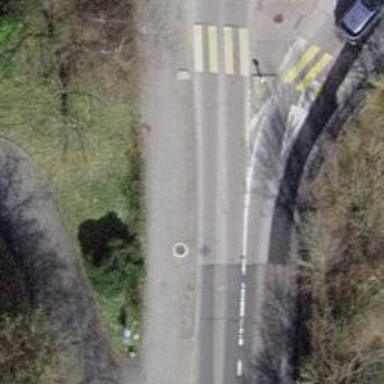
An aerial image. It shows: Asphalt sidewalk next to cycleway.